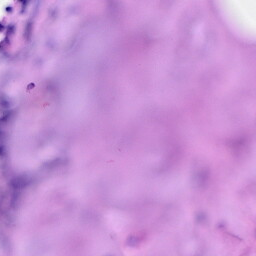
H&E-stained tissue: Breast